Interaction volume radius: 5 \u00c5
Interaction volume height: 10 \u00c5
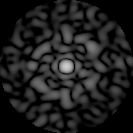
Disorder parameter: 0.8518